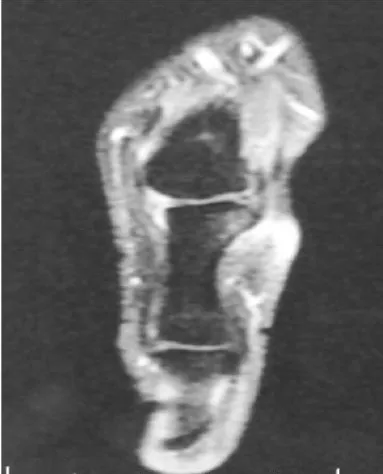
MRI: (sagittal section fat sat T2) Thickened aspect of LCL of MCPP which is in Hypo-signal T1 Hypo-signal T2.
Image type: radiology (mri)